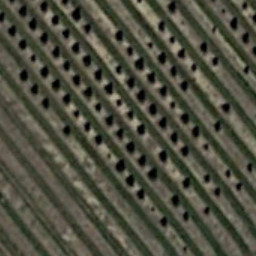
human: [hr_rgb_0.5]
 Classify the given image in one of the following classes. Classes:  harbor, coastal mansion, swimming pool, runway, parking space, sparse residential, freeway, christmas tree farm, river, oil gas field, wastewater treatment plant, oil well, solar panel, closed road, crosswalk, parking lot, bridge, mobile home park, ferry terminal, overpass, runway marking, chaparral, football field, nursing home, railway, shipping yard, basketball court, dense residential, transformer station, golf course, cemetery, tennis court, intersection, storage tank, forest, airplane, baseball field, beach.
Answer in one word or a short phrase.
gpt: christmas tree farm